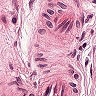
Metastatic tissue present: no